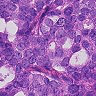
Metastatic tissue present: yes